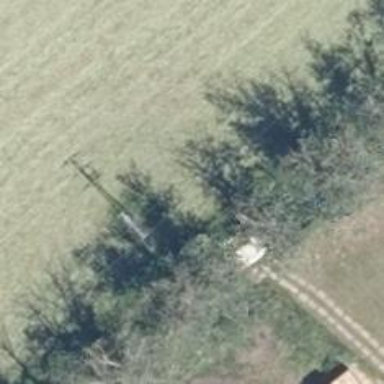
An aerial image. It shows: Minor power line.